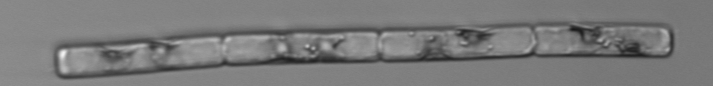
Label: Guinardia_delicatula